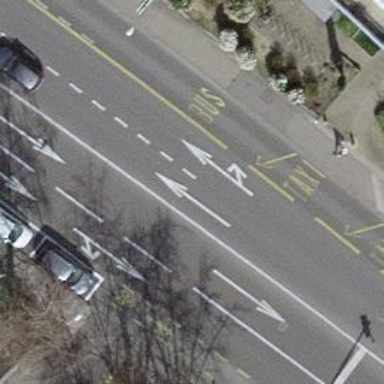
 and shared bus-cyclist lane on the right side."